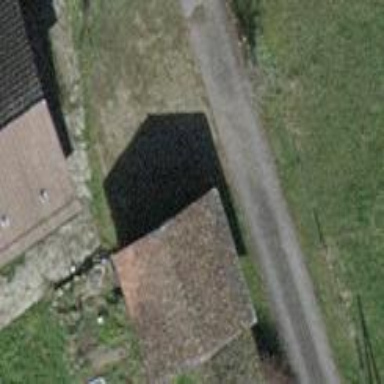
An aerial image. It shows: Garage building.